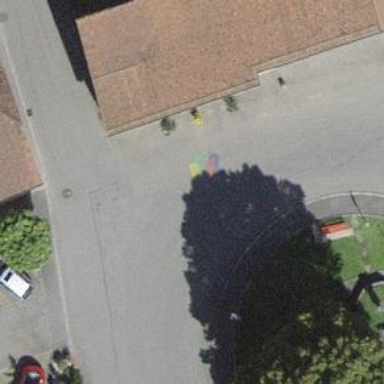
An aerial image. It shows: Bus stop with platform for public transport.